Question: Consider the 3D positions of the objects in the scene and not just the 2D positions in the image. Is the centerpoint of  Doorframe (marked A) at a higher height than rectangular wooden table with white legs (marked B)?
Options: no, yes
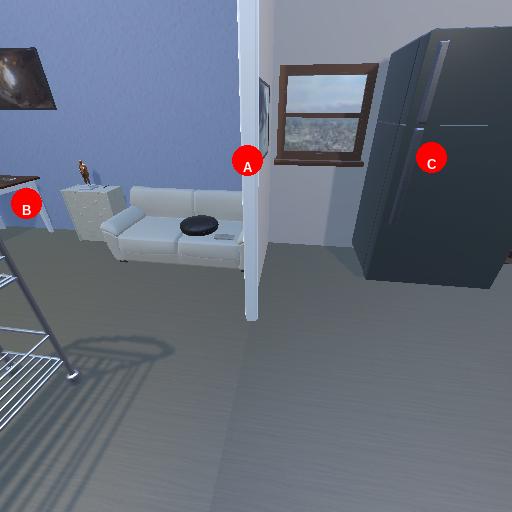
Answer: no